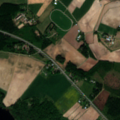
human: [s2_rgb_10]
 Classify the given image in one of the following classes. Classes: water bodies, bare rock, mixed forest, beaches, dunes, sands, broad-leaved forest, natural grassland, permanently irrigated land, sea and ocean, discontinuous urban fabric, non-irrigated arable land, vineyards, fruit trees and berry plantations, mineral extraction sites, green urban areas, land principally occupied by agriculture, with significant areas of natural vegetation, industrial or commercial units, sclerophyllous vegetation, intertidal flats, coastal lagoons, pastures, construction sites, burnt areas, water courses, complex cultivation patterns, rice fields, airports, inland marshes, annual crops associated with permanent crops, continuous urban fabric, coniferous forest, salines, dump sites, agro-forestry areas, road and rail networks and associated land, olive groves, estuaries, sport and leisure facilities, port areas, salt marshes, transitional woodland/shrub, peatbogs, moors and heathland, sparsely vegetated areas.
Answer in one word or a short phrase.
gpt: non-irrigated arable land, land principally occupied by agriculture, with significant areas of natural vegetation, mixed forest, inland marshes